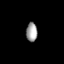
Tissue: skin
Cell type: Epithelial cells
Senescence score: 0.2231
Nuclear area (px): 207
Mean DAPI intensity: 159.729